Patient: sex M, age 63
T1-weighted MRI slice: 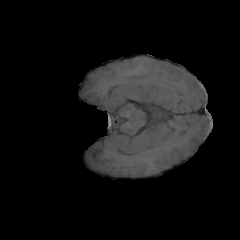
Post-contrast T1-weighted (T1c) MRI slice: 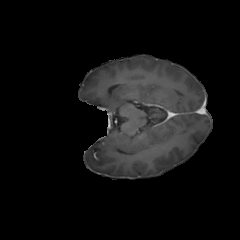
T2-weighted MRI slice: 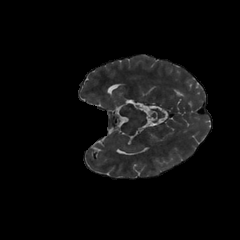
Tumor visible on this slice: no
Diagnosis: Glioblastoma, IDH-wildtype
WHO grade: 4